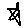
Label: star